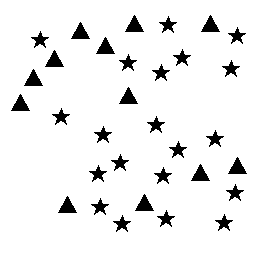
Squares: 0
Triangles: 12
Stars: 20
Total shapes: 32